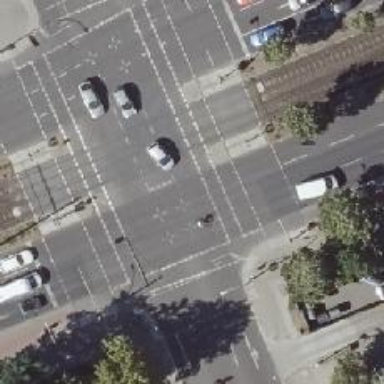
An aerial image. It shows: Footway located on traffic island.